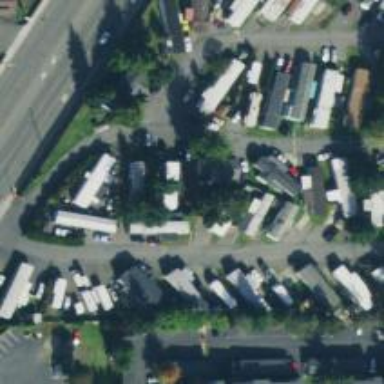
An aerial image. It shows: Residential area designated as trailer park.